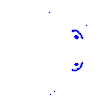
Particle: pion